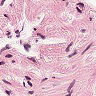
Metastatic tissue present: no